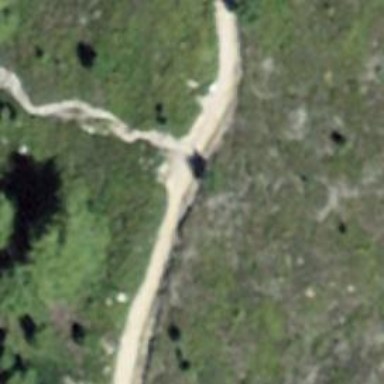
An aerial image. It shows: Path.